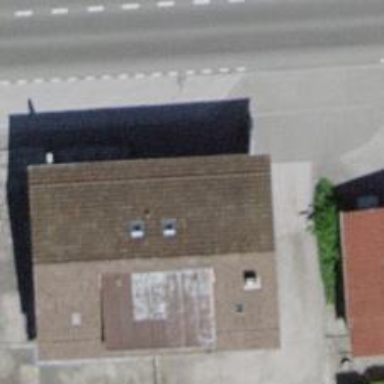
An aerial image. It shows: Restaurant.